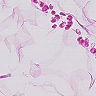
Metastatic tissue present: no